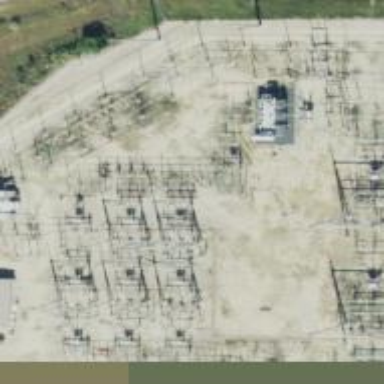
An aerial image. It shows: Switch for power supply.